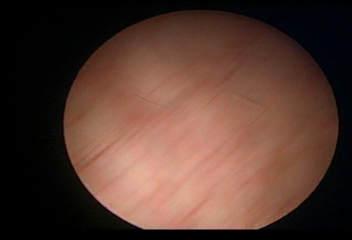
Modality: WLC
Class: Normal mucosa
Bladder cancer association: No